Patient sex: M
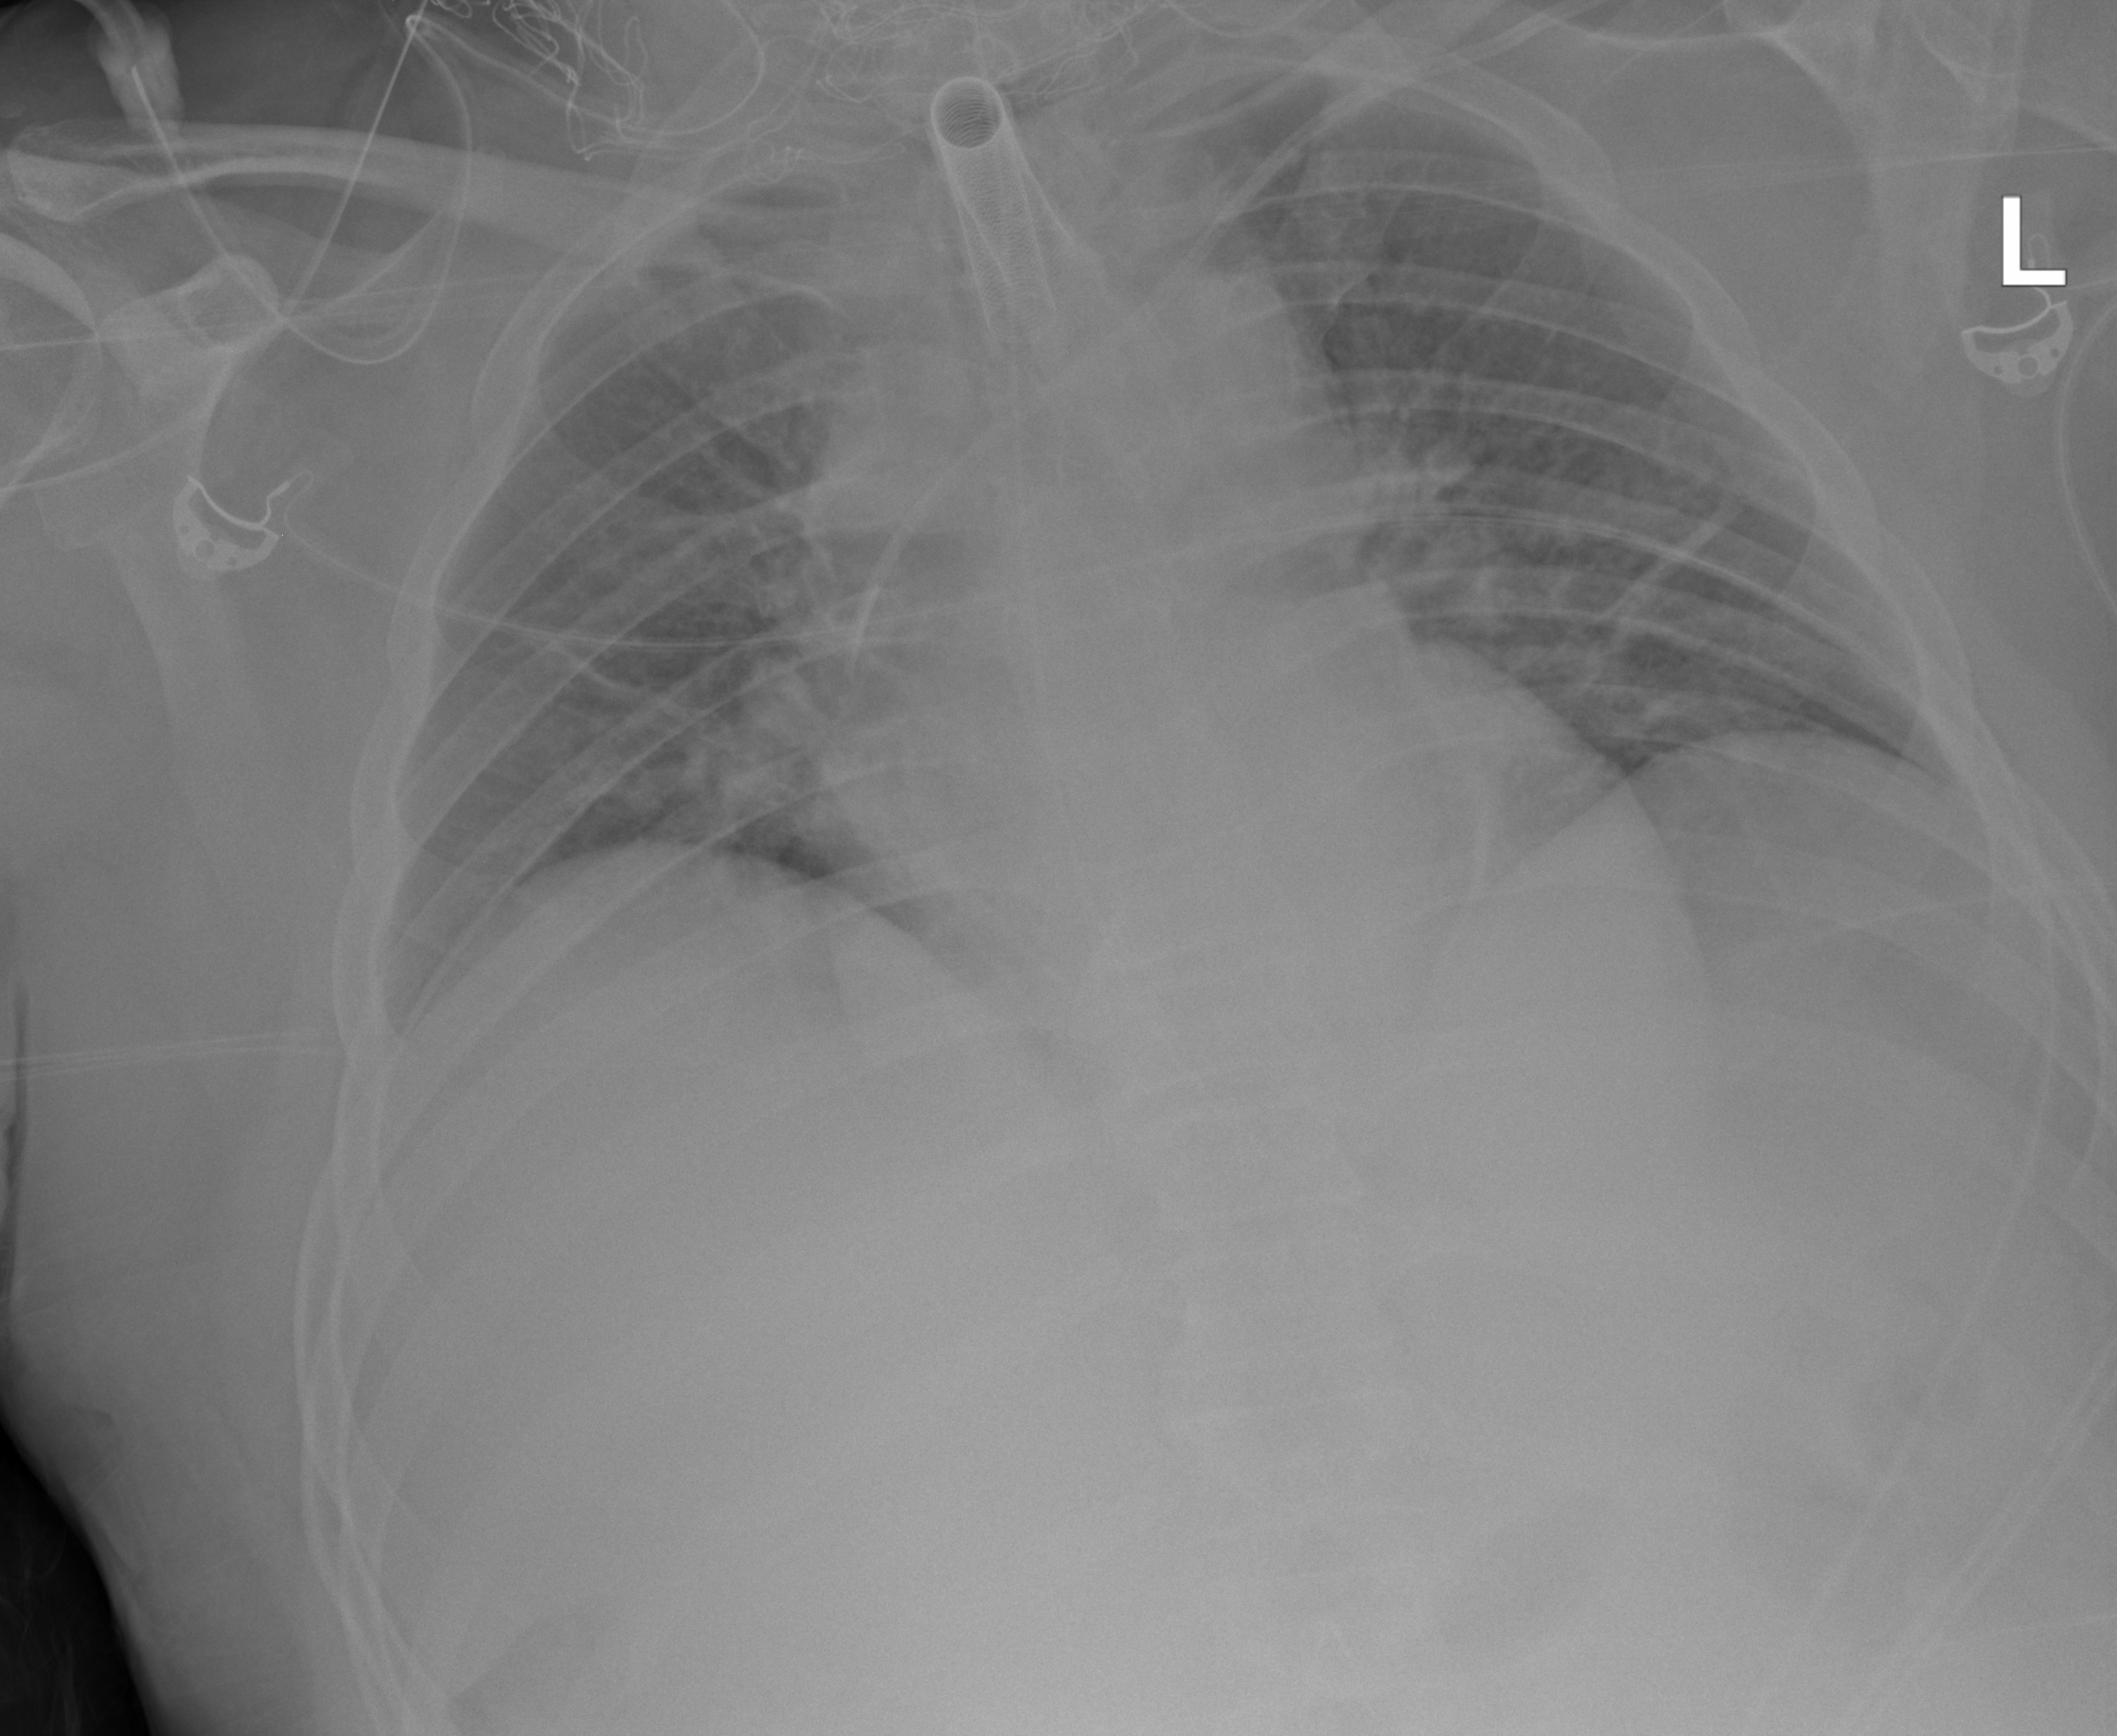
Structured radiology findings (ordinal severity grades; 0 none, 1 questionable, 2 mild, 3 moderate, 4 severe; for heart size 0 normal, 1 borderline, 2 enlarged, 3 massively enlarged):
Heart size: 1
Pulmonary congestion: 2
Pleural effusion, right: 0
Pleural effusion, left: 0
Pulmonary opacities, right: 0
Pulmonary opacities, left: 0
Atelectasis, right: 2
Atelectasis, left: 2